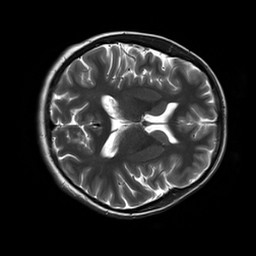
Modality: T2w
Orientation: axial
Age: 25
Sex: female
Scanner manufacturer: siemens
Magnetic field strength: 3 T
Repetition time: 8.53 s
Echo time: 0.091 s